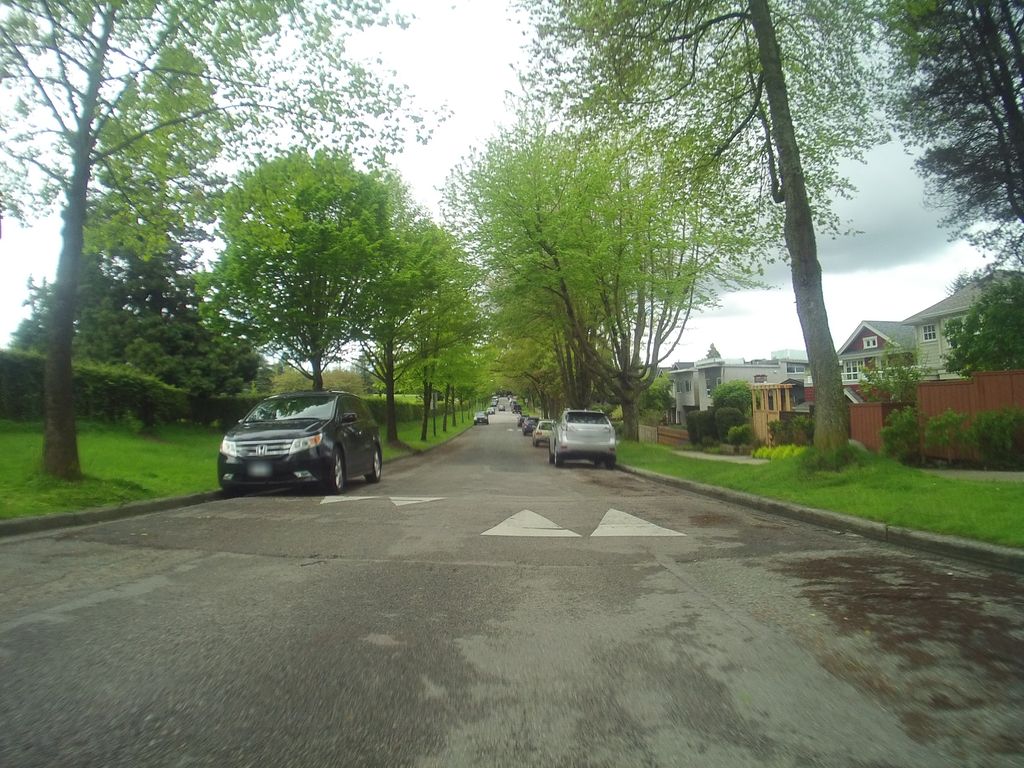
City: vancouver